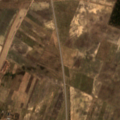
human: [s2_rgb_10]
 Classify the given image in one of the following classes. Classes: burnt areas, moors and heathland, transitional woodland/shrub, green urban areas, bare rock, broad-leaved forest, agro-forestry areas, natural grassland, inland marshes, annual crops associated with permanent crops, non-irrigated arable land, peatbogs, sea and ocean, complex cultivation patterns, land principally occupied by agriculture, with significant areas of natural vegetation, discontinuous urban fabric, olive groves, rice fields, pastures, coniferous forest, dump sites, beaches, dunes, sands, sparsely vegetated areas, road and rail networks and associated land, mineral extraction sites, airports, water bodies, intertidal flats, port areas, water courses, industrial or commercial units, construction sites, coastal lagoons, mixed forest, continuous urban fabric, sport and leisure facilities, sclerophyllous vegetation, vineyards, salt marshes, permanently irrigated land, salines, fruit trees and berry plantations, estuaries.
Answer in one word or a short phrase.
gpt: discontinuous urban fabric, non-irrigated arable land, mixed forest